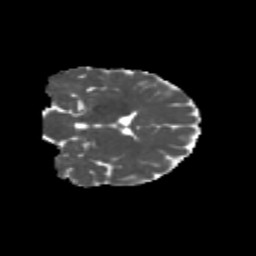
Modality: MD
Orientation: coronal
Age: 22
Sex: female
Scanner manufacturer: siemens
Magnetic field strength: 3 T
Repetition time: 1.8 s
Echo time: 0.07 s